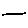
Label: line